Interaction volume radius: 5 \u00c5
Interaction volume height: 15 \u00c5
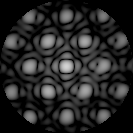
Disorder parameter: 0.113